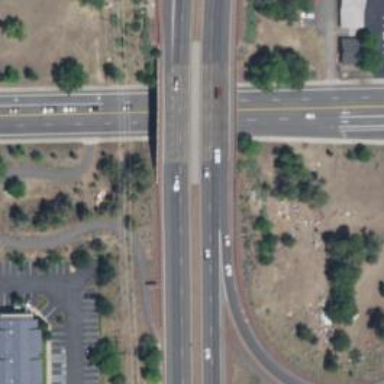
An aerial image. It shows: Bridge over trunk highway with expressway.